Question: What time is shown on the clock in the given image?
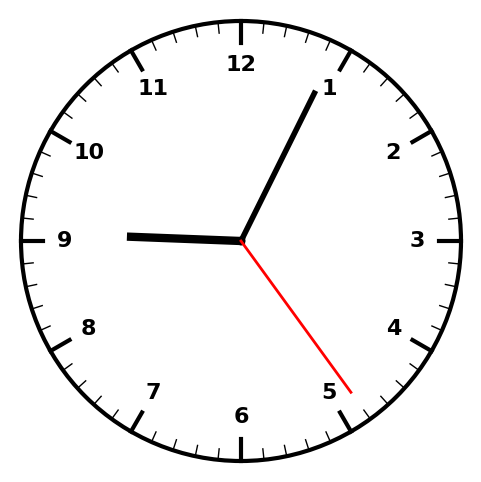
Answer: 09:04:24